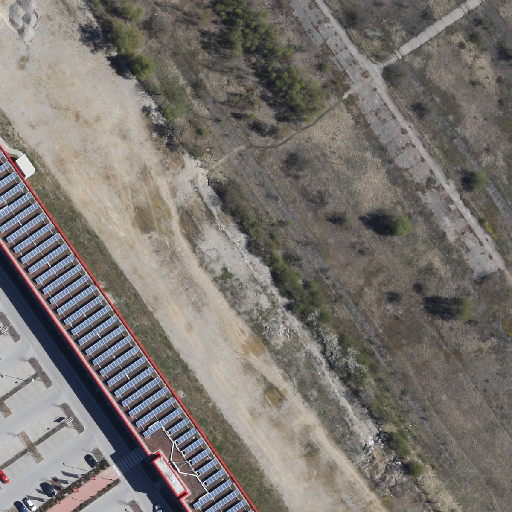
Referring expression: sidewalk